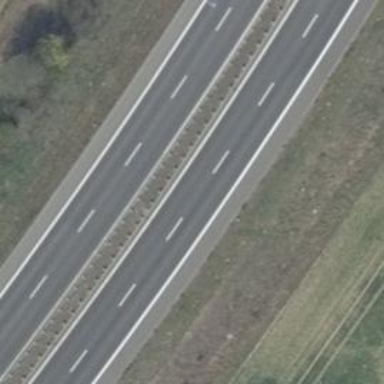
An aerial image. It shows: Asphalt primary highway designated as motorroad.